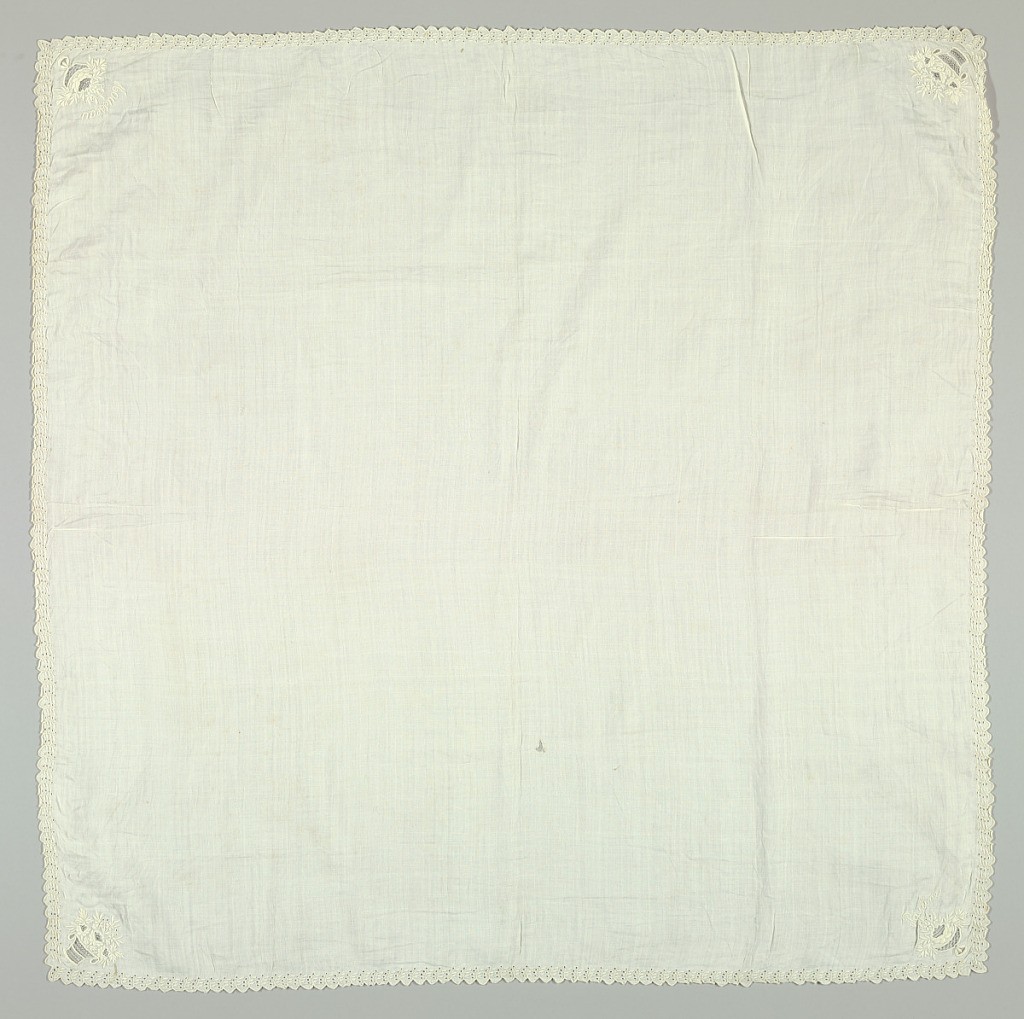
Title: Neckerchief
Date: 18th century
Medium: cotton on linen Technique: cutwork, embroidery, bobbin lace inserts
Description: Square of fine linen with narrow scalloped border of tiny pierced sprig repeat in white cotton. Small flower basket with lace filling stitches in opposite corners. In alternate corners, footed vase containing large rose, leaf, and fine flower detail. "Pauline" above one; "Rousseau" above the other.